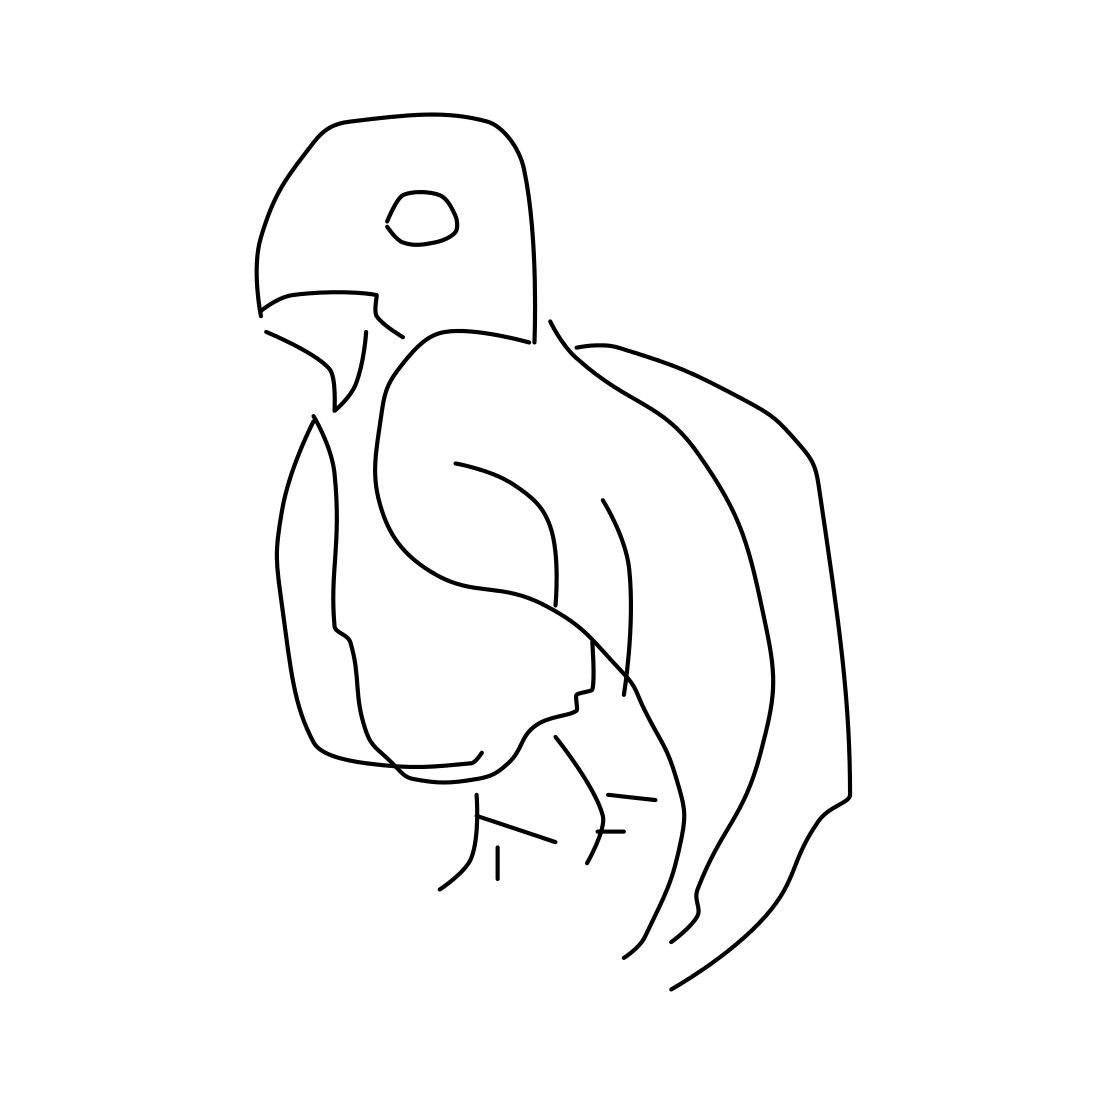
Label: parrot